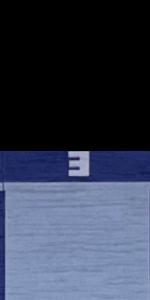
Label: Empty